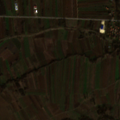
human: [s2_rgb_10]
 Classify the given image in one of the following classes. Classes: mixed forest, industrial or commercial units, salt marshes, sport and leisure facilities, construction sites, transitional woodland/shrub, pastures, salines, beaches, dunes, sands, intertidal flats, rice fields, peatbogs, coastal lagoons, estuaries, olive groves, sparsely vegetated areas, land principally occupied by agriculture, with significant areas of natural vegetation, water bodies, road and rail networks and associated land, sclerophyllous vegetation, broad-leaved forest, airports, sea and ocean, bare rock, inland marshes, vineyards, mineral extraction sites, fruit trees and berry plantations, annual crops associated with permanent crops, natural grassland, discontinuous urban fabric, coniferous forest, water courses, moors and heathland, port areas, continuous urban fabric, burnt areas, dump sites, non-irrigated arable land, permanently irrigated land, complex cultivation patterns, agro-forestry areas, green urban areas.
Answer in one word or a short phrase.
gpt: discontinuous urban fabric, non-irrigated arable land, complex cultivation patterns, broad-leaved forest, transitional woodland/shrub